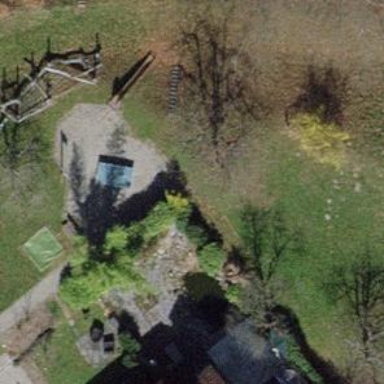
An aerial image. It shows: Playground area for leisure activities on the land.